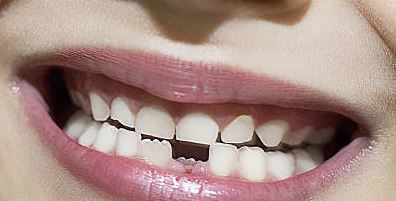
Condition: hypodontia